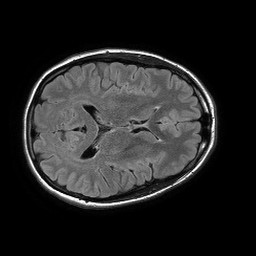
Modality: FLAIR
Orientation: axial
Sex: female
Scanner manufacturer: philips
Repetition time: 11 s
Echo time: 0.125 s